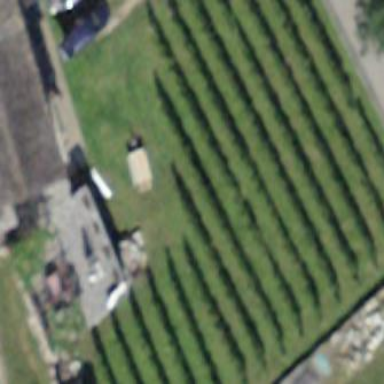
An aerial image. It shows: Vineyard.